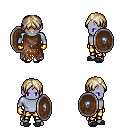
a pixel art fantasy rpg character, male body template, dark elf, purple skin, brown tattered cape, gold greaves, white blonde parted hairstyle, gold gloves, gray slippers, shield, four views (front, back, left, right), 2x2 character sprite sheet, small pixel art, hard edges, no anti-aliasing